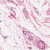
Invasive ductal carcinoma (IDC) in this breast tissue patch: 0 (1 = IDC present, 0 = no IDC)